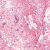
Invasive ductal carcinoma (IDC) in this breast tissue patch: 0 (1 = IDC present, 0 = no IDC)